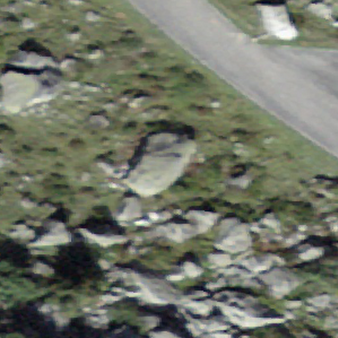
Label: bouldering_area